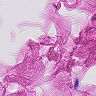
Metastatic tissue present: no